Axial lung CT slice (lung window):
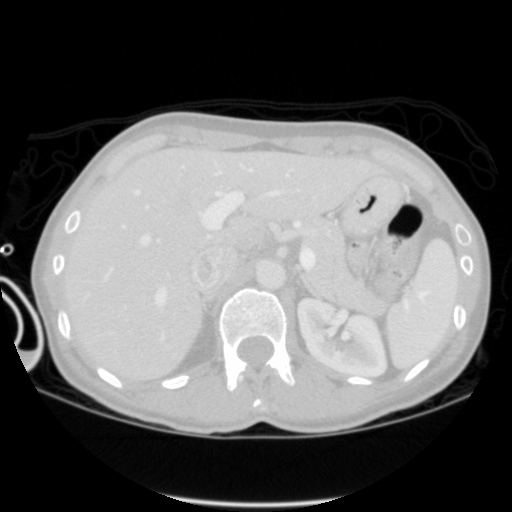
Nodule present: no